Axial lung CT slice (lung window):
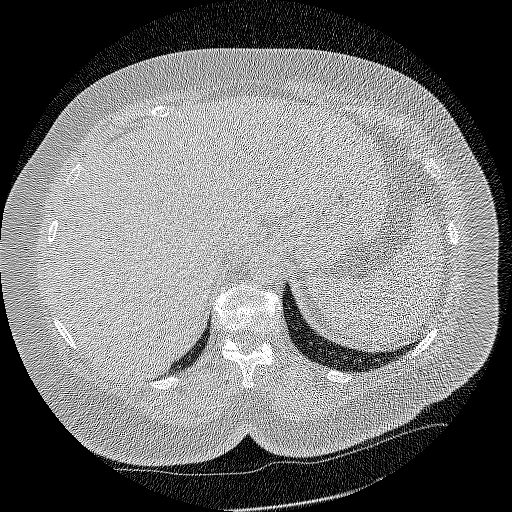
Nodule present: no